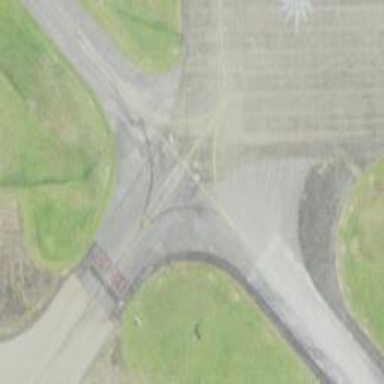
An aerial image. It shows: Asphalt taxiway at the airport.